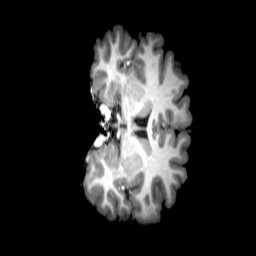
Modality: T1w
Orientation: coronal